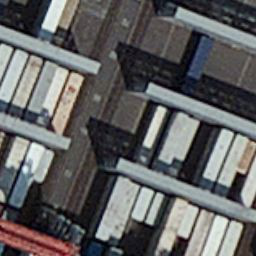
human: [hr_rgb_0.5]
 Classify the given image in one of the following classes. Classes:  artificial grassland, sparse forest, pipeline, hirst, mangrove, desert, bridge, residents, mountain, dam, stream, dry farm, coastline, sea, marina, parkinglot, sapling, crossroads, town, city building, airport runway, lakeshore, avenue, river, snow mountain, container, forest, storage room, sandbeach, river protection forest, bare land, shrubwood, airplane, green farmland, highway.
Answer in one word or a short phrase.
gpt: container